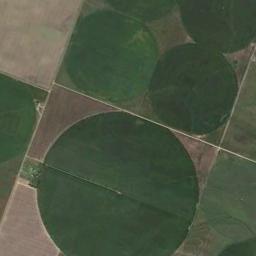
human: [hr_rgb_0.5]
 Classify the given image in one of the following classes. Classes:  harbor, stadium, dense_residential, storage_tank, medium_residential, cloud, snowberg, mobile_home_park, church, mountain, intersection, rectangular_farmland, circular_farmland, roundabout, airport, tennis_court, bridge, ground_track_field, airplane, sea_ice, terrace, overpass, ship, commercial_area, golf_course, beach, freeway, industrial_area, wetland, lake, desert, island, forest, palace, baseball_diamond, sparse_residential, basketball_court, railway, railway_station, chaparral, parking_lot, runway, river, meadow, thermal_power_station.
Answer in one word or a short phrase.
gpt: circular_farmland